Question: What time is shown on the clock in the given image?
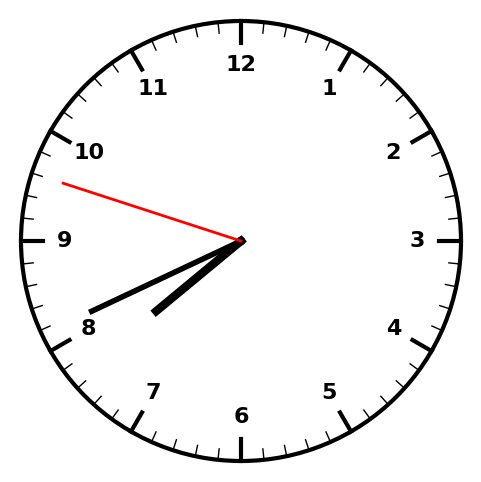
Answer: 07:40:48